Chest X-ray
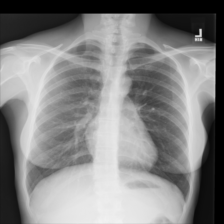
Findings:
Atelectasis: negative
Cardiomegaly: negative
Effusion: negative
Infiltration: negative
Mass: negative
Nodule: negative
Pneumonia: negative
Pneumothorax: negative
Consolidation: negative
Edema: negative
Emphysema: negative
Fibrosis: negative
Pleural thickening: negative
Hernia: negative